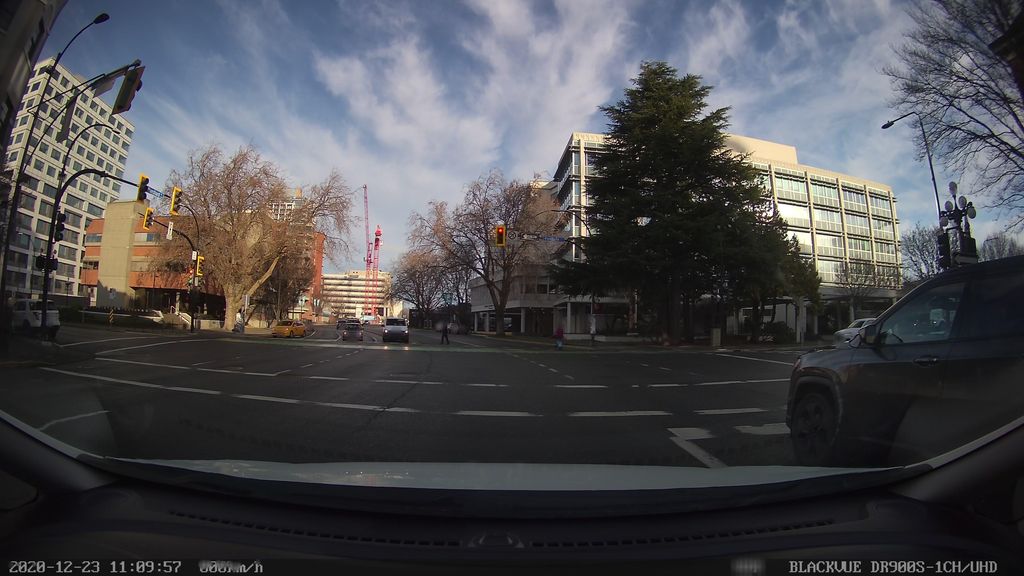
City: victoria